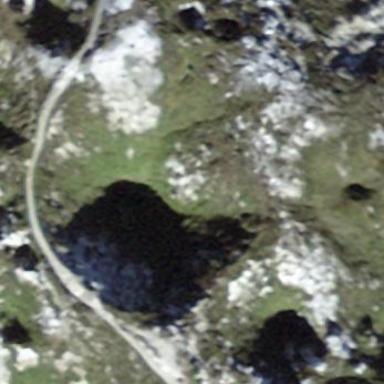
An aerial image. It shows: Sinkhole in natural setting.